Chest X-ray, AP view. Patient: 34 years old, sex F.
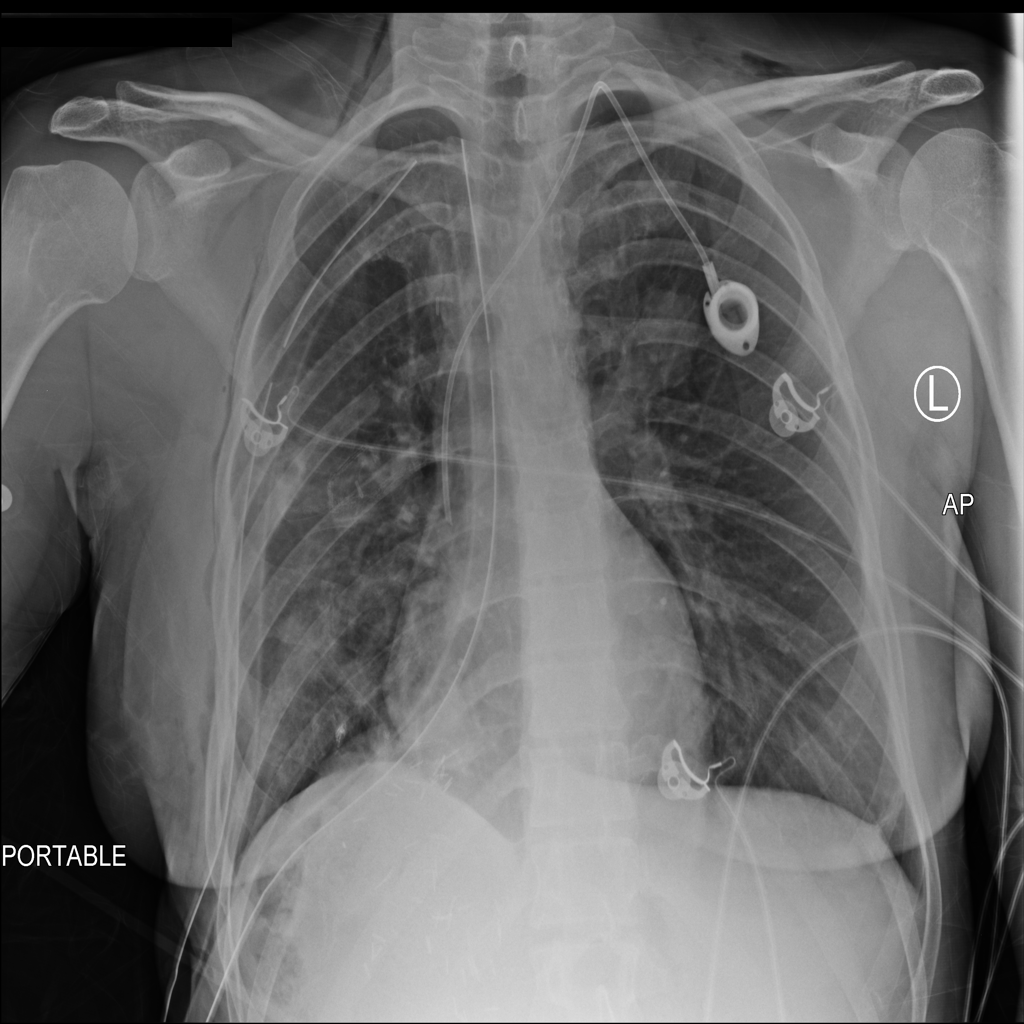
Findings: Emphysema, Pneumothorax